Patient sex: F
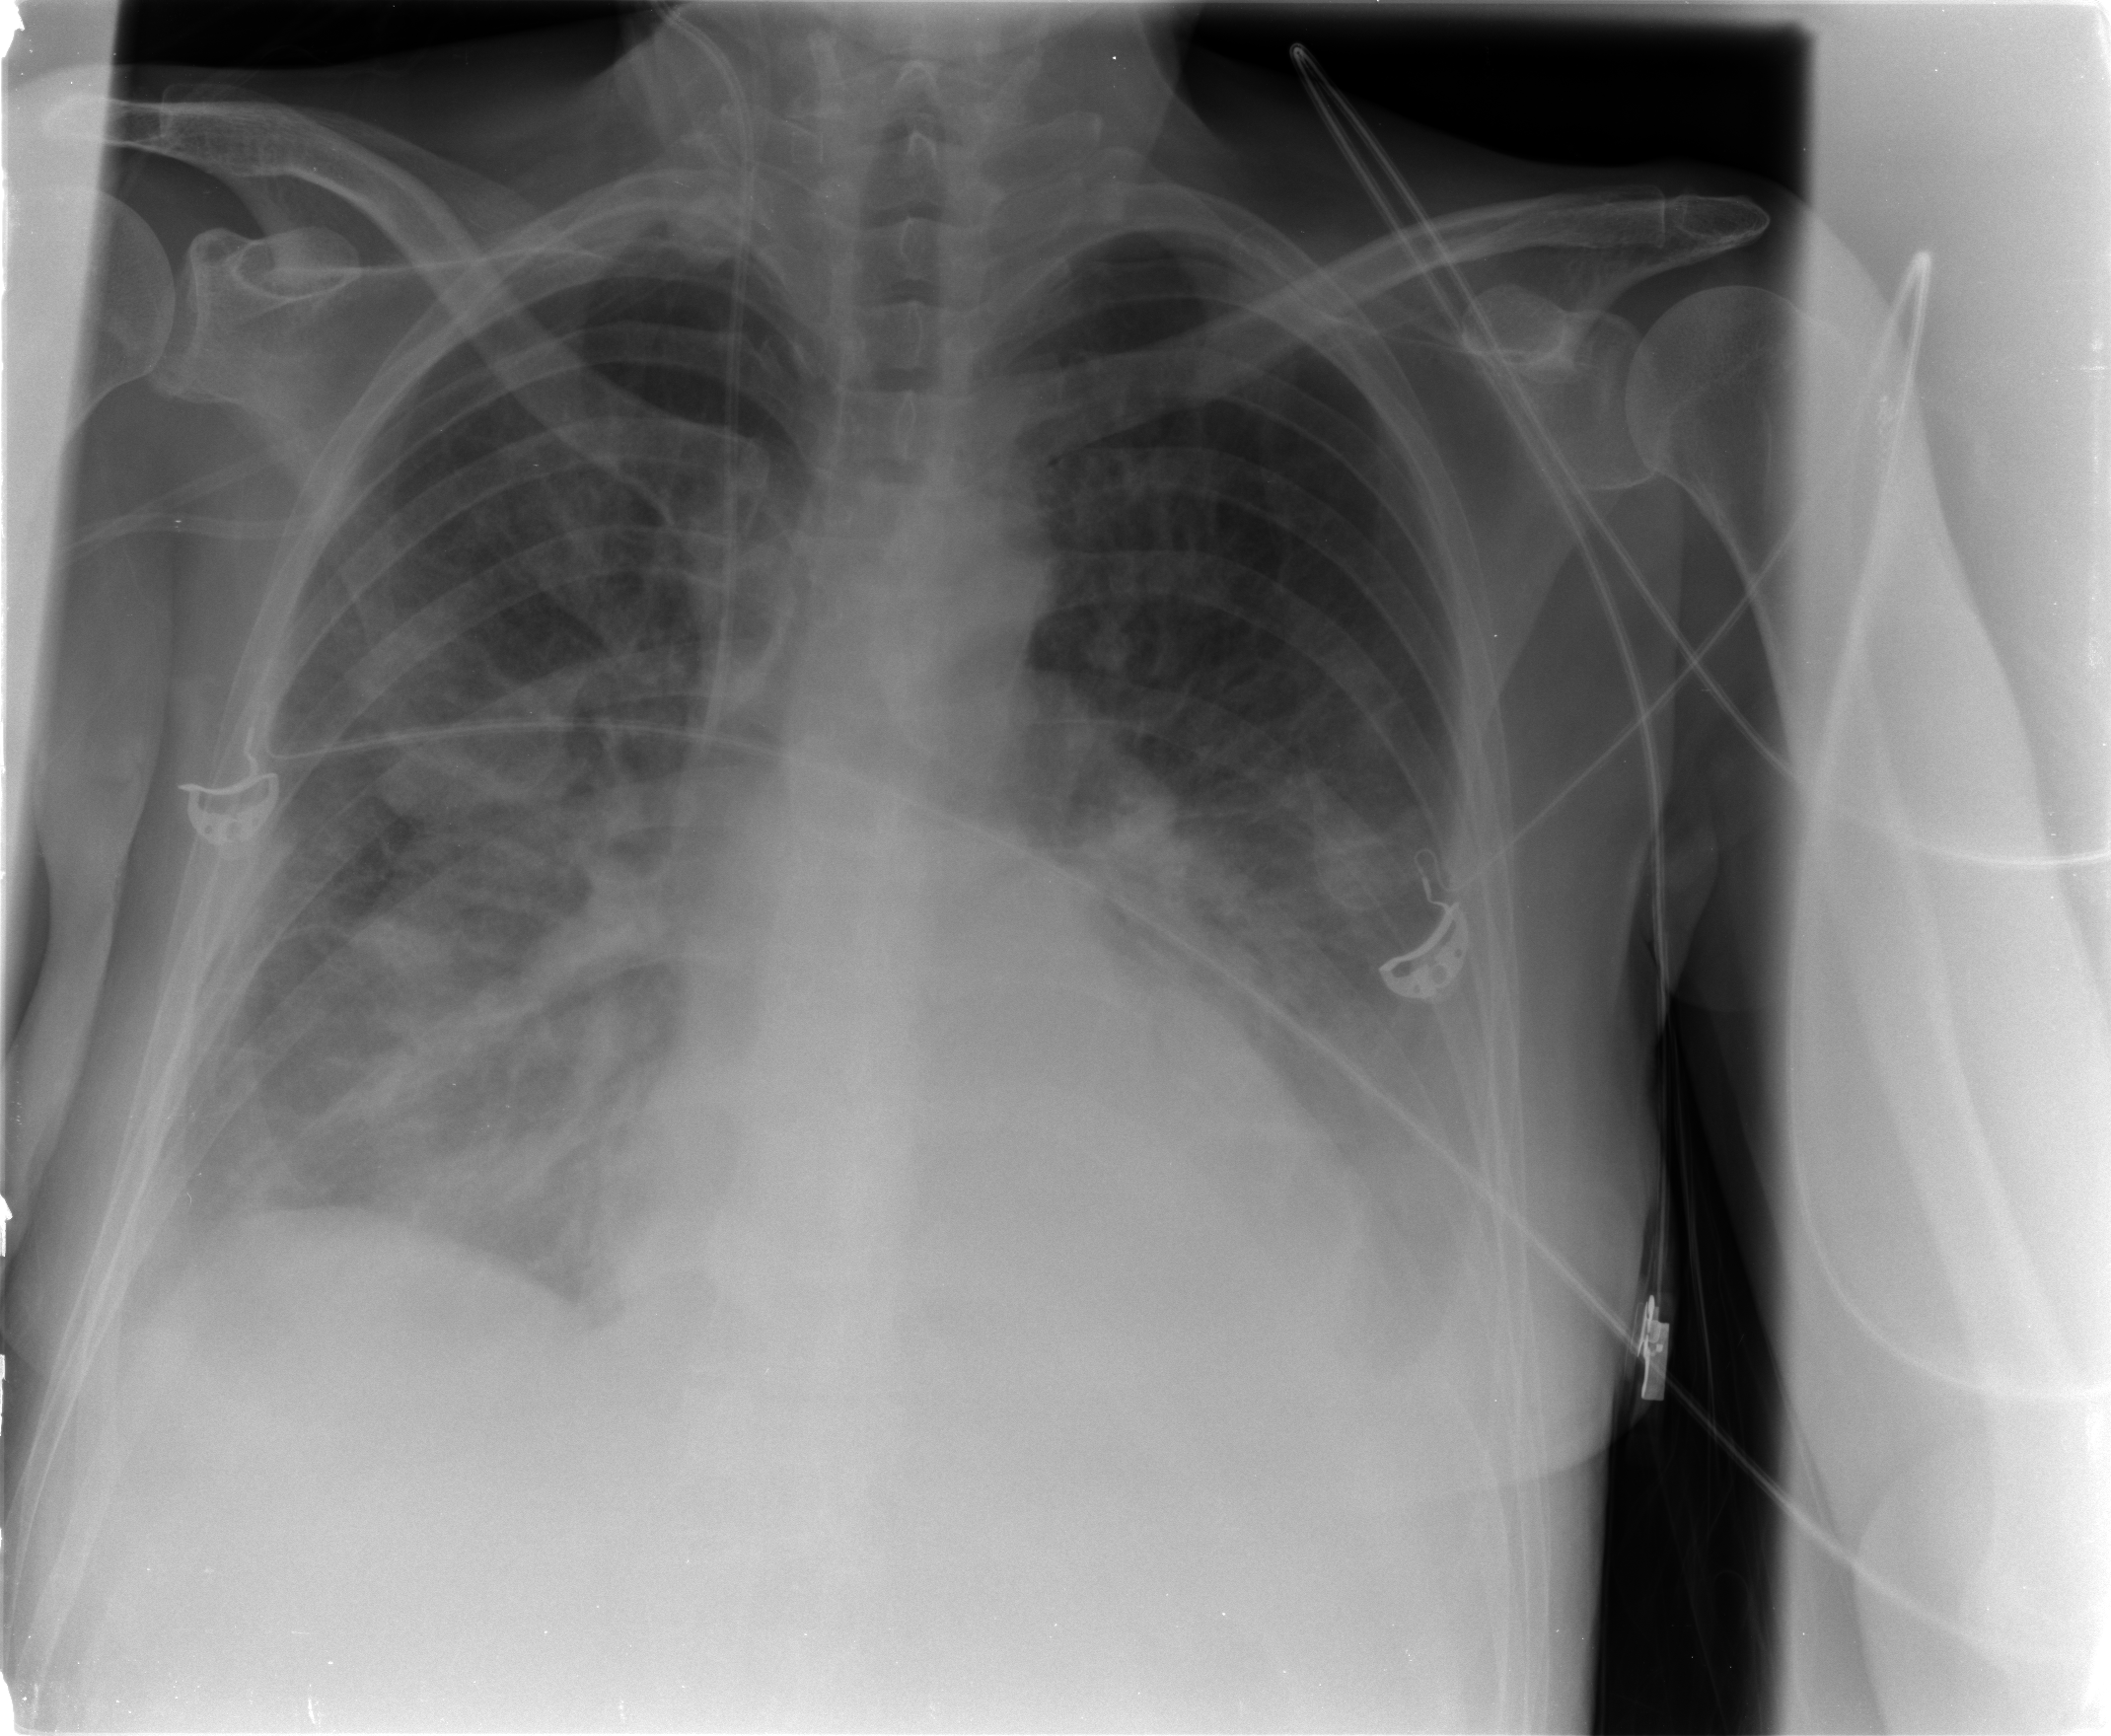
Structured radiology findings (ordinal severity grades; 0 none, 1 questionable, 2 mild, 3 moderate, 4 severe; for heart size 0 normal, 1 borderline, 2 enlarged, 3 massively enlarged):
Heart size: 2
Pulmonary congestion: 2
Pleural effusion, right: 2
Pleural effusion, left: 2
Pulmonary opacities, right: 2
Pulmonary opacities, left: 1
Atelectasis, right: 2
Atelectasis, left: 2